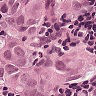
Metastatic tissue present: yes